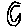
Label: moon